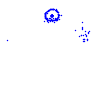
Particle: kaon